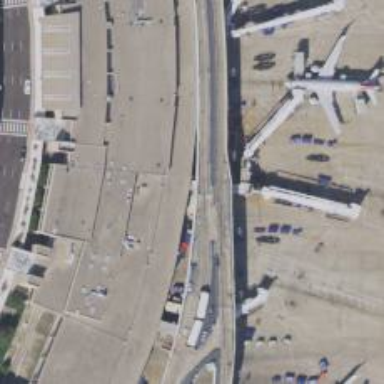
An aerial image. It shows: Airport gate.